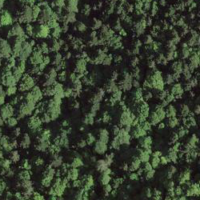
EUNIS habitat code: 41
Species observed at this site:
Neottia nidus-avis